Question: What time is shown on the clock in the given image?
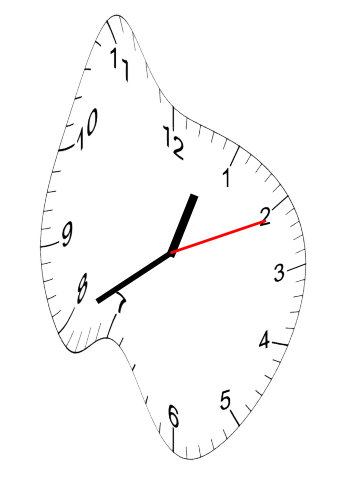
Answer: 12:40:11